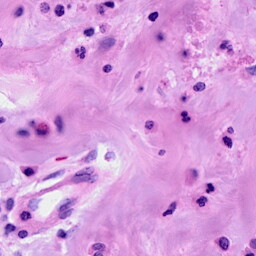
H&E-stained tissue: Breast